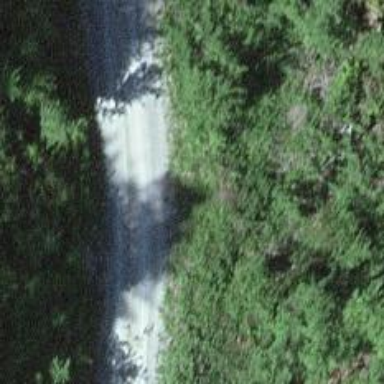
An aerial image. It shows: Gravel track with grade 2 quality.